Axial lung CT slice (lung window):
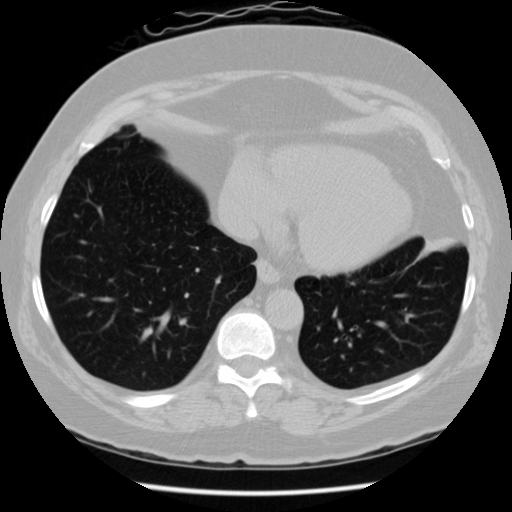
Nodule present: no